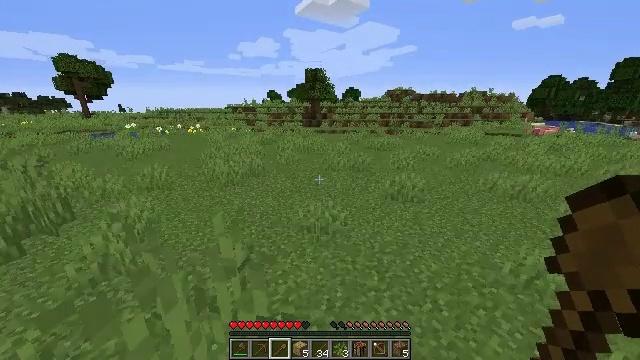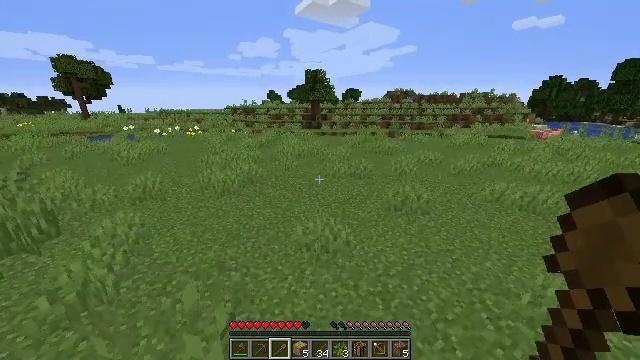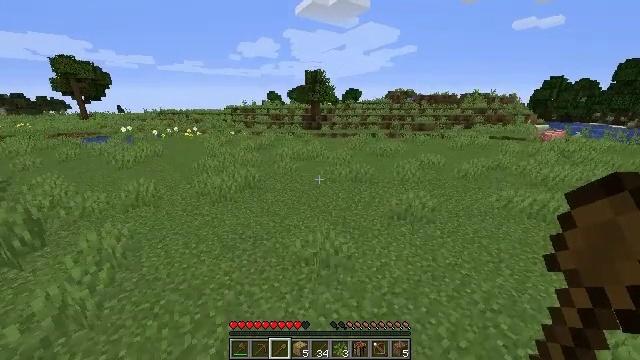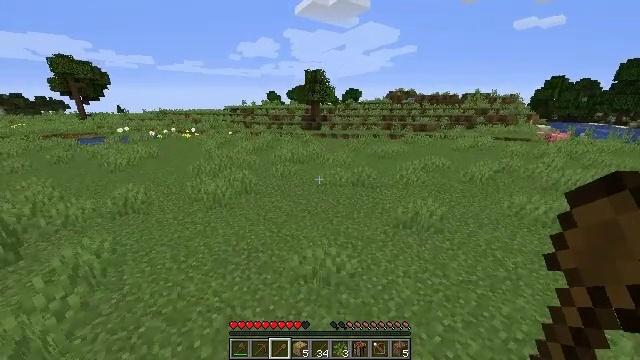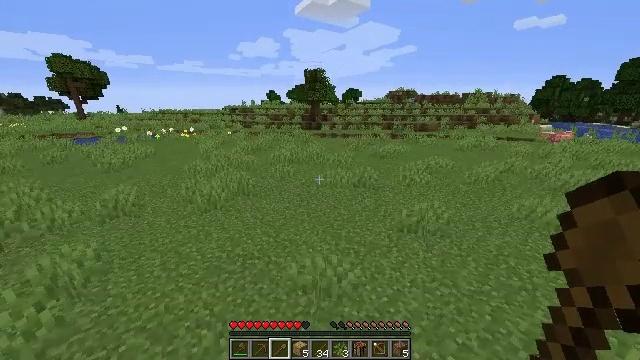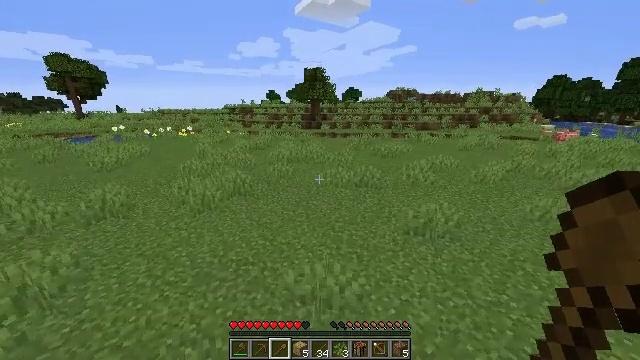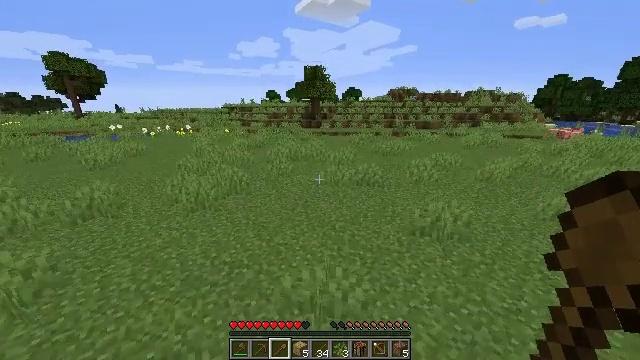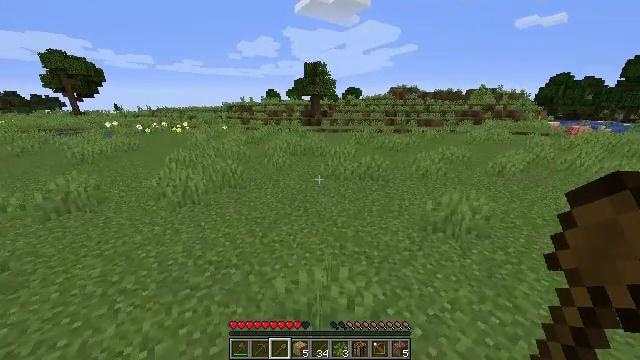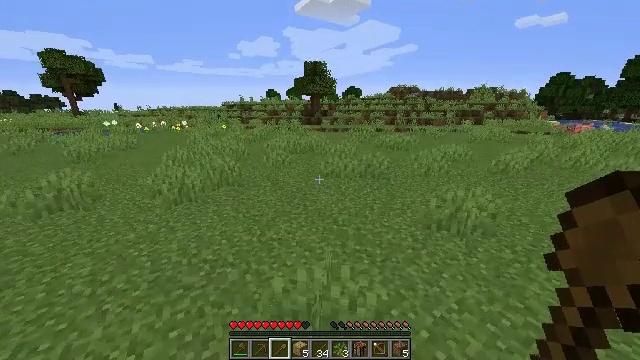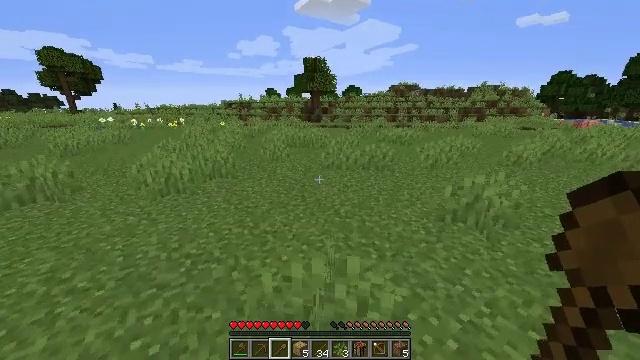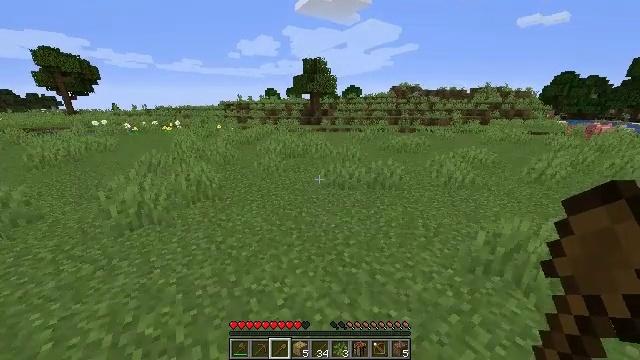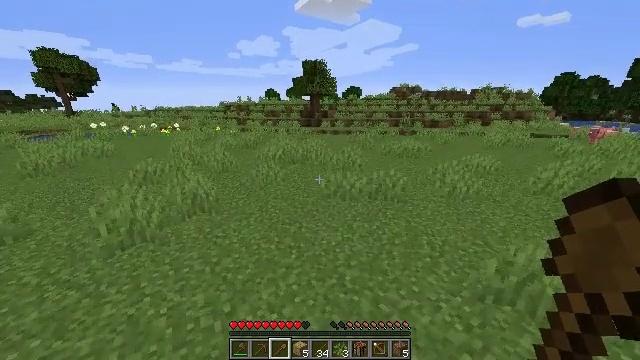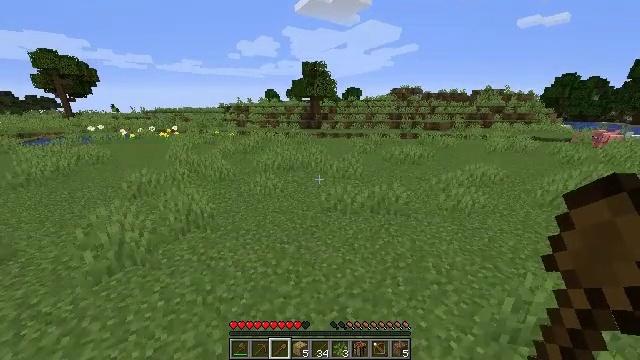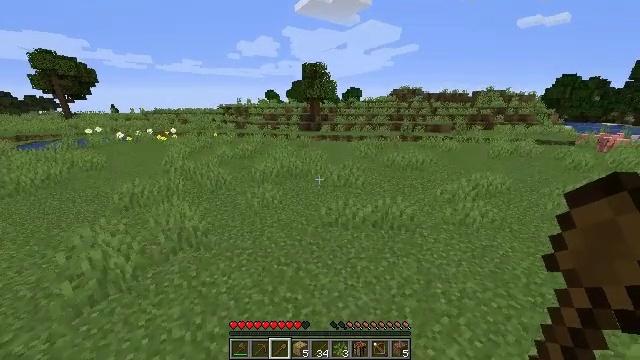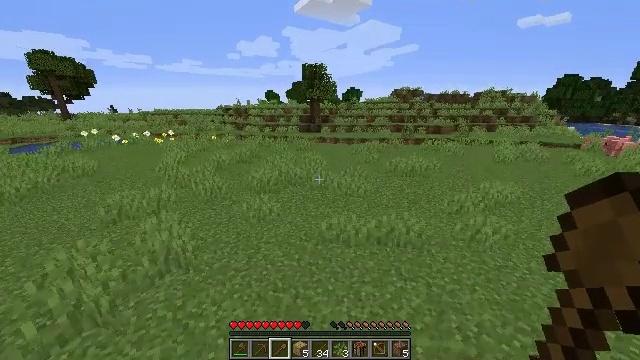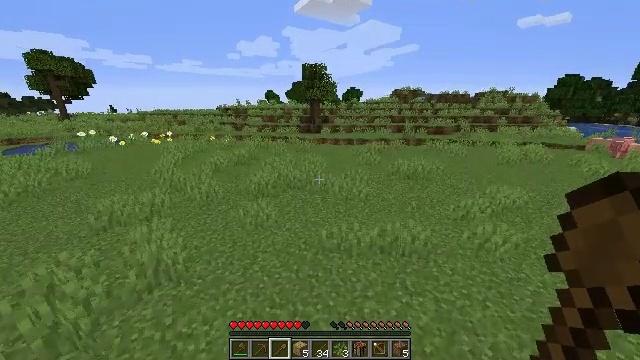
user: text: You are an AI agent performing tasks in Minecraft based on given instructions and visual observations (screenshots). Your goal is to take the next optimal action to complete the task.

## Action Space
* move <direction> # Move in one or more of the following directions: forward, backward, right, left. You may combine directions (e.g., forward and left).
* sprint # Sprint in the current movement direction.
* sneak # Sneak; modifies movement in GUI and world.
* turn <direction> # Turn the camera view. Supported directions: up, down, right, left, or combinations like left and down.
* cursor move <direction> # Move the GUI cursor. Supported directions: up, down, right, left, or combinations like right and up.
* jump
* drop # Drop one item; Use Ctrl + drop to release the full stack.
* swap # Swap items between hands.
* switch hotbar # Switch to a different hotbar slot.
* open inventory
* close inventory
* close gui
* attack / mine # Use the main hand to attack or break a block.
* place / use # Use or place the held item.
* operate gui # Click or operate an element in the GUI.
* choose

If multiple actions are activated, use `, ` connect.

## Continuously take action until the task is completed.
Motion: motion action
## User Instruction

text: Break the grass block.
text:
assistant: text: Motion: move forward, jump
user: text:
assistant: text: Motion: move forward, jump
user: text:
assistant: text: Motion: move forward, jump
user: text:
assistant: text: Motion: move forward, jump
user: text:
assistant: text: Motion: move forward, jump
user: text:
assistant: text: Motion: move forward, jump
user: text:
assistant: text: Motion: move forward, jump
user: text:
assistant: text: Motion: move forward, jump
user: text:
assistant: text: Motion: move forward, jump
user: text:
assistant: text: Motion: move forward, jump
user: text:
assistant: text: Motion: move forward, jump
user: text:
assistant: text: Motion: move forward, jump
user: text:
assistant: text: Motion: move forward, jump
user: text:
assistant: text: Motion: move forward, jump
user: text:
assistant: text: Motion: move forward, jump
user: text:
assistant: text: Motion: move forward, jump
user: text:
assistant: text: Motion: move forward, jump
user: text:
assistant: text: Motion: move forward, jump
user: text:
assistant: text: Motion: move forward, jump
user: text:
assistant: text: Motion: move forward, jump
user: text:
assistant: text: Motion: move forward, jump
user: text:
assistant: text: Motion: move forward, jump
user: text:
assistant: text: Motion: move forward, jump
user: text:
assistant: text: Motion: move forward, jump
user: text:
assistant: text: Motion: move forward, jump
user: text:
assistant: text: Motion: move forward, jump
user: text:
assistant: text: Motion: move forward, jump
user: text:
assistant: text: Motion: move forward, jump
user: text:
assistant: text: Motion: move forward and move right, jump
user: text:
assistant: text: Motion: move forward and move right, jump